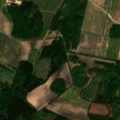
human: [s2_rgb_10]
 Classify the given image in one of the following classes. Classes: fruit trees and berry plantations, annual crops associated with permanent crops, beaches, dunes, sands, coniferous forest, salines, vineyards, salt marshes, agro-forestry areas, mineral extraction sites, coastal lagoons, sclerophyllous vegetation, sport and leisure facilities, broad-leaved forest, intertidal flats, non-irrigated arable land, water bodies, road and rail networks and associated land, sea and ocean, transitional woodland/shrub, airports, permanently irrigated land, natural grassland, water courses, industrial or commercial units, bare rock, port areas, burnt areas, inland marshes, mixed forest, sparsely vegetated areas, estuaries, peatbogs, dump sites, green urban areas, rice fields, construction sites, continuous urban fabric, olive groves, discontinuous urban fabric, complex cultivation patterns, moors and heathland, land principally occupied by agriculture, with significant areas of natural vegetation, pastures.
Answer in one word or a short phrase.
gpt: non-irrigated arable land, complex cultivation patterns, land principally occupied by agriculture, with significant areas of natural vegetation, mixed forest